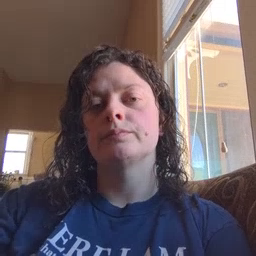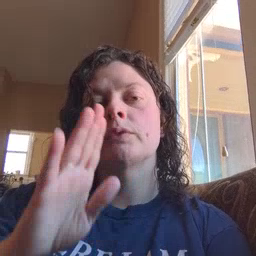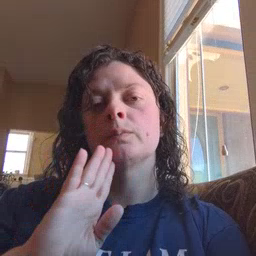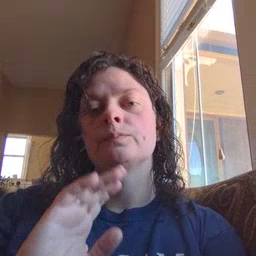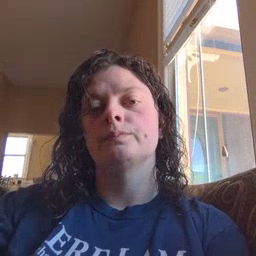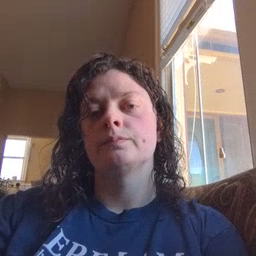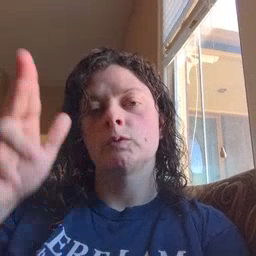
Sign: brown